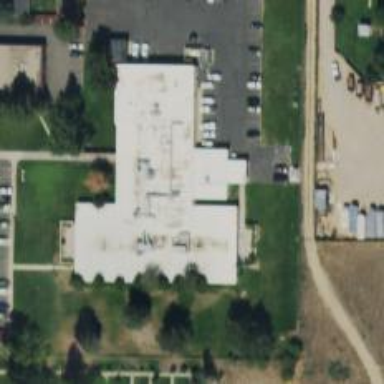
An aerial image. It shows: Healthcare clinic is depicted in the image.